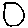
Label: circle